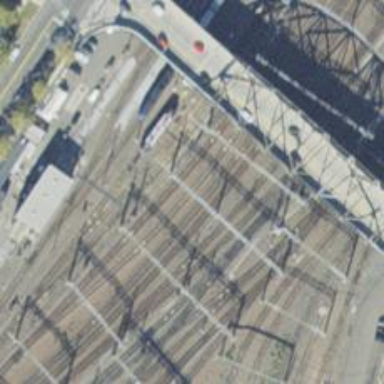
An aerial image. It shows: Rail siding with electrified contact lines for trains.